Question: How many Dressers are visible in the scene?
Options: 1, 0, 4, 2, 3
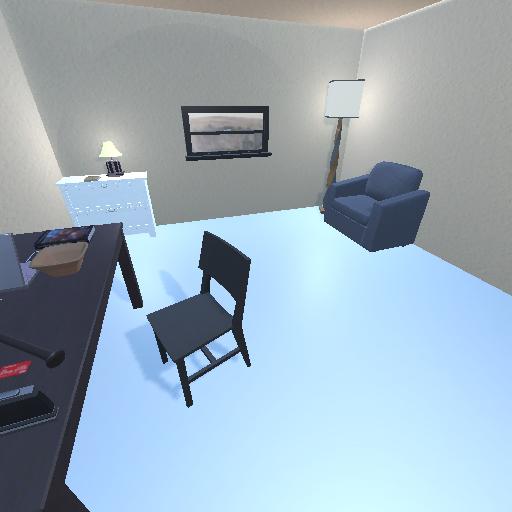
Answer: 1